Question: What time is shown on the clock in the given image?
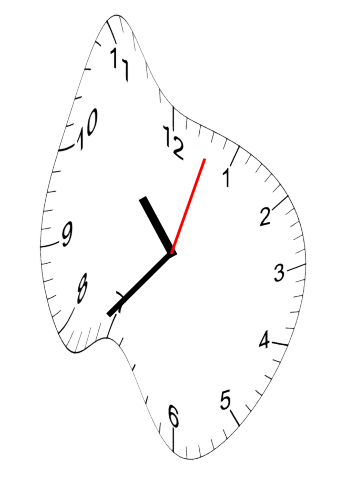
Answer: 10:37:03